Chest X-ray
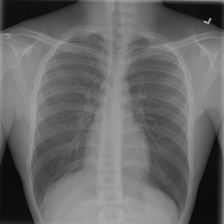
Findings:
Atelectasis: negative
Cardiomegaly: negative
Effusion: negative
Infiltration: negative
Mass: negative
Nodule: negative
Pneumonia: negative
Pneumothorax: negative
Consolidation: negative
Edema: negative
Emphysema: negative
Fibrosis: negative
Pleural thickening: negative
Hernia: negative